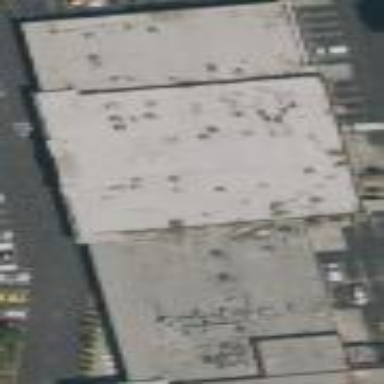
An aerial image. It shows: Retail building.